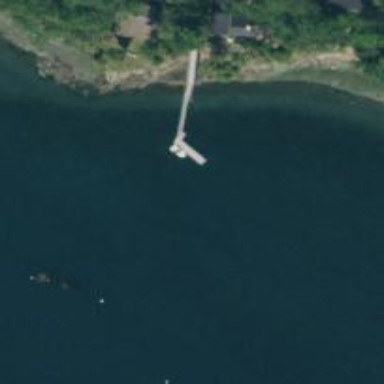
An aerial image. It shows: Man-made pier.